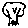
Label: tree